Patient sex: M
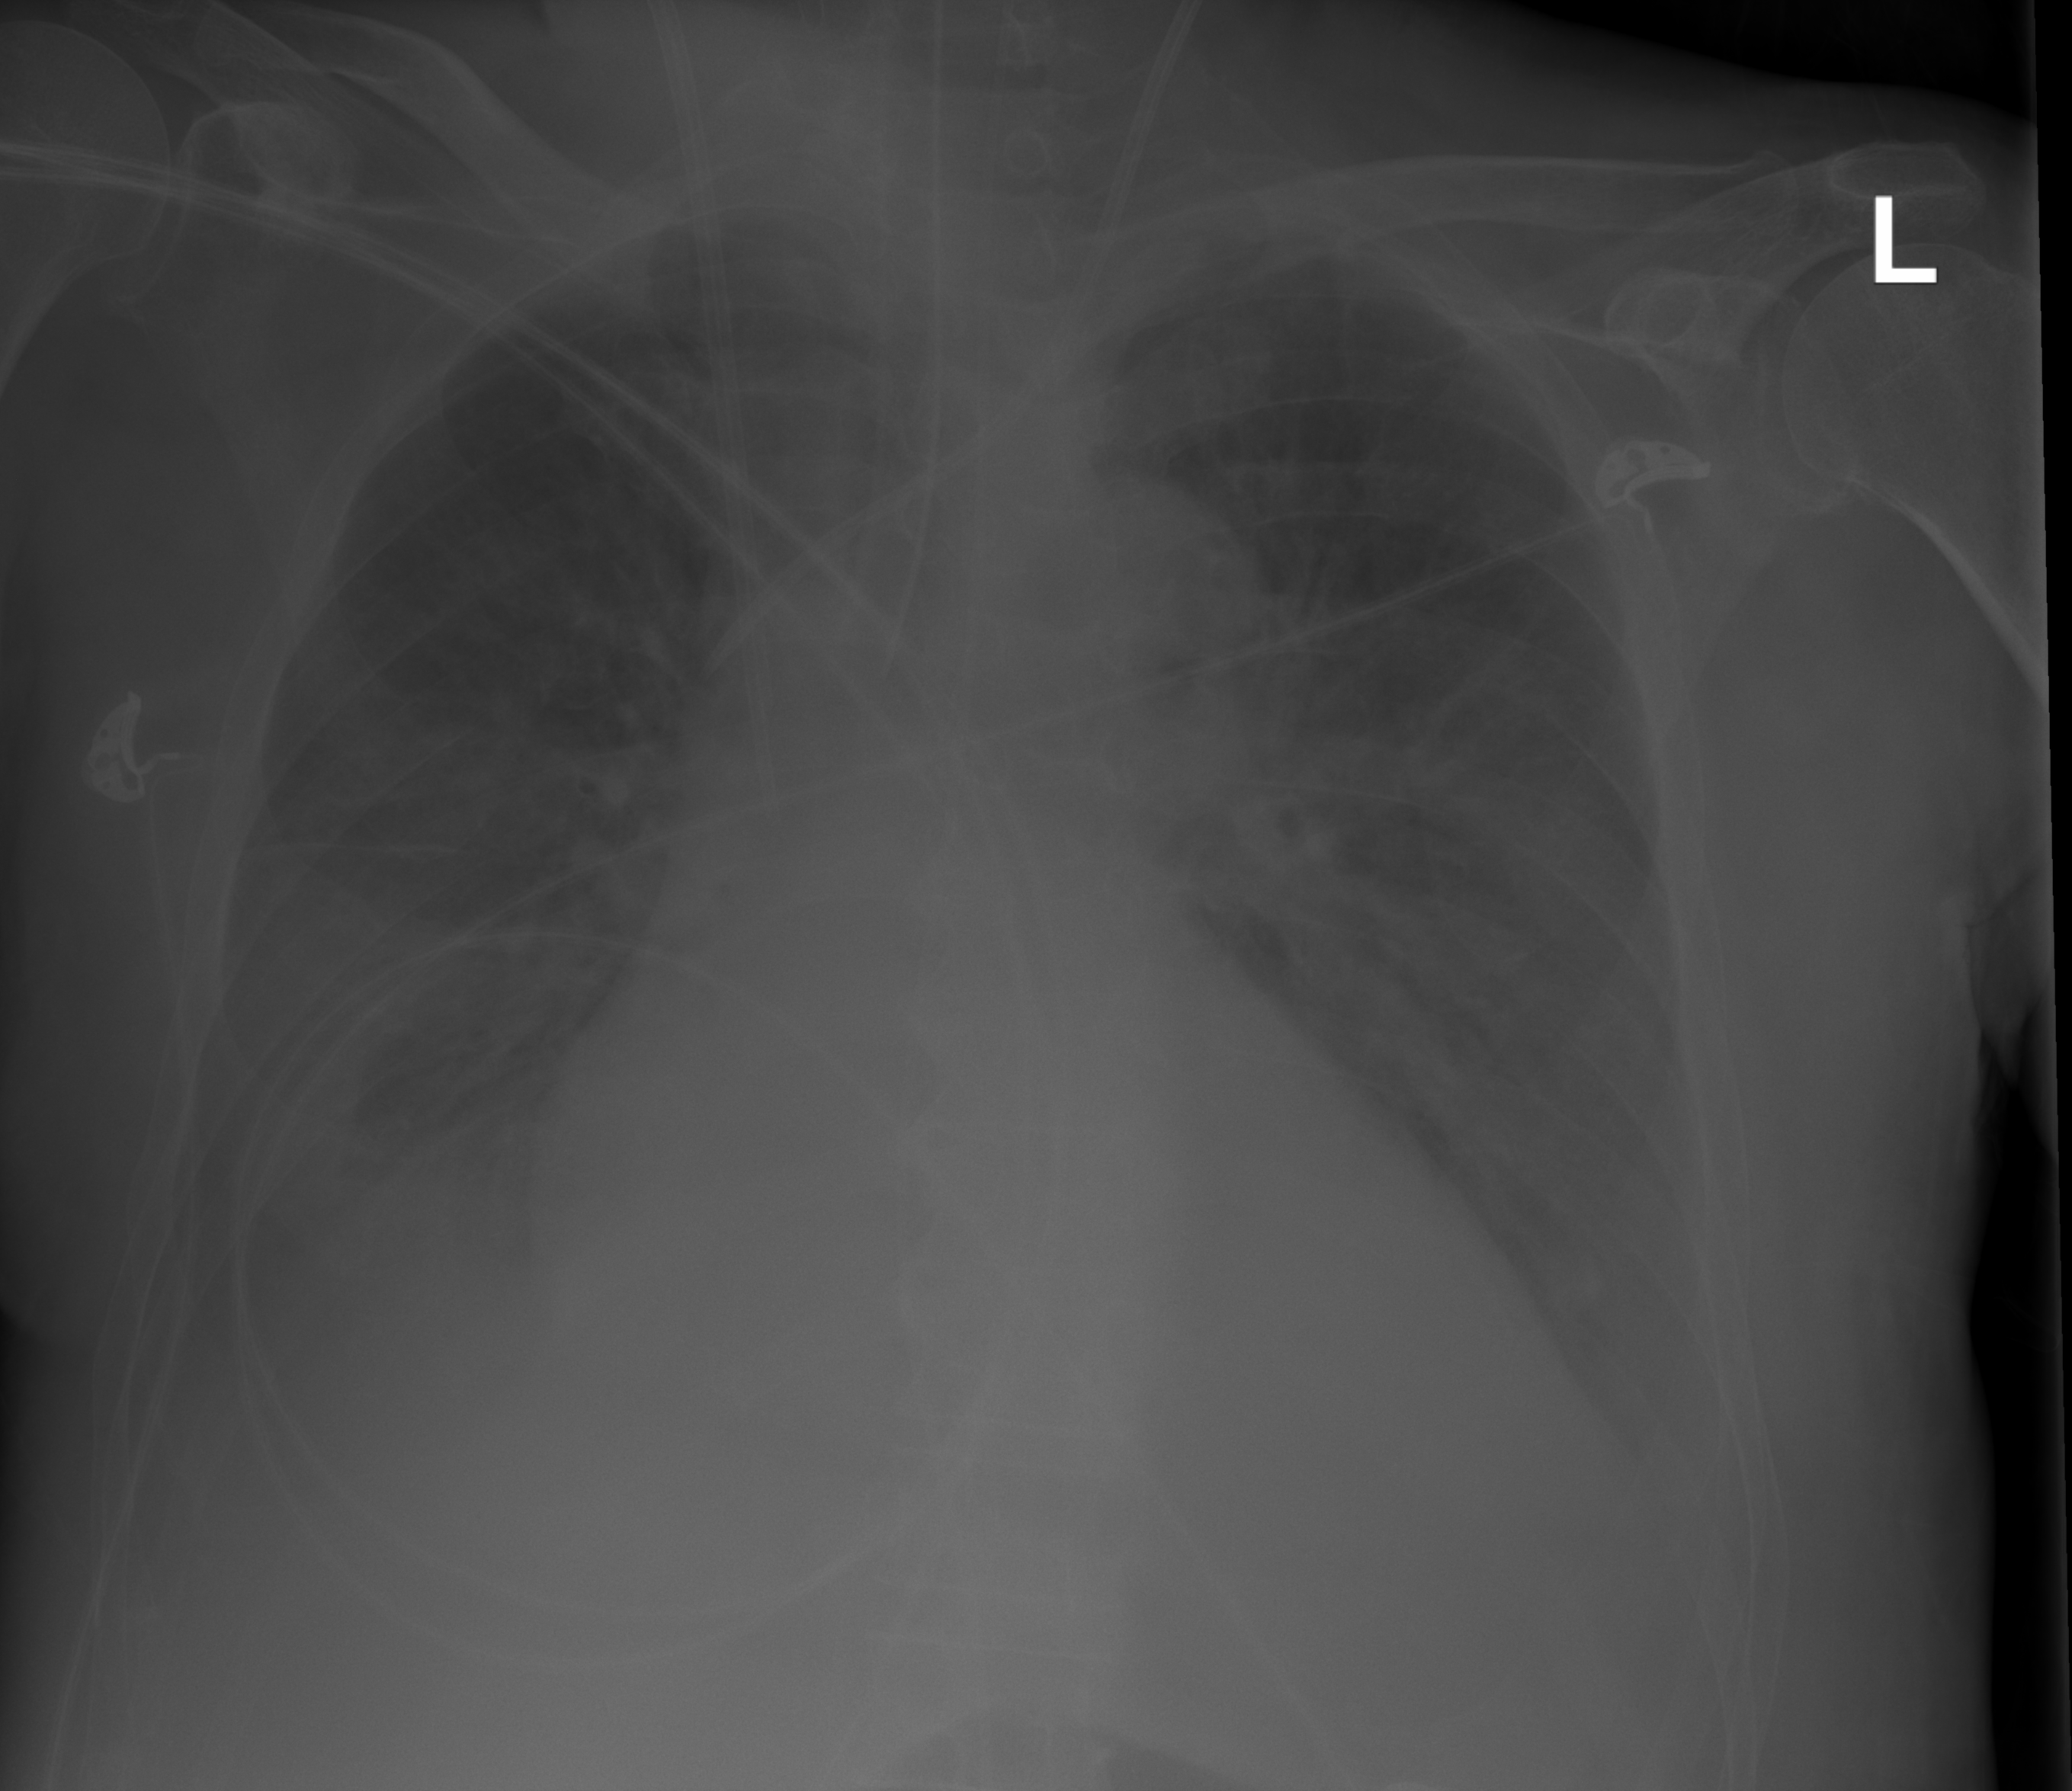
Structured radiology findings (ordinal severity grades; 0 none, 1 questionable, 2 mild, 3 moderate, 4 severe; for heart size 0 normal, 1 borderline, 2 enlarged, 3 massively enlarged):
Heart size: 2
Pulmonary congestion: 2
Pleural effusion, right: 3
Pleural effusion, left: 3
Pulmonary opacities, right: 2
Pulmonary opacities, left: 2
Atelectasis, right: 3
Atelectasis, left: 3